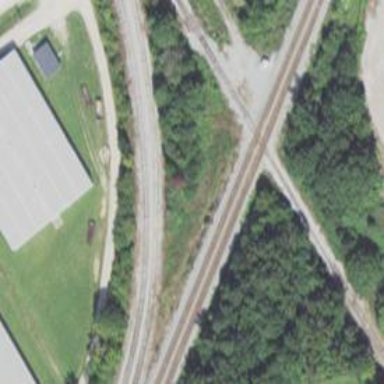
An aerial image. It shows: Railway crossing.